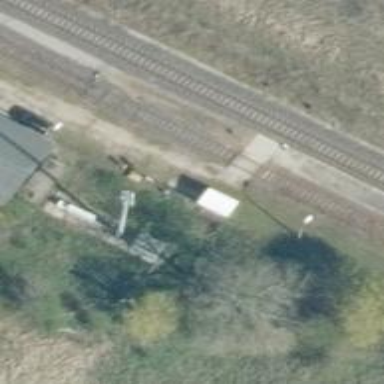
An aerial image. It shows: Railway signal.